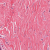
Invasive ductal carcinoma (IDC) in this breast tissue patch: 0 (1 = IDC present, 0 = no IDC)